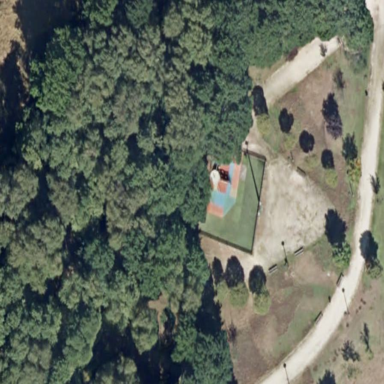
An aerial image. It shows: Playground area for leisure land.